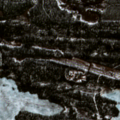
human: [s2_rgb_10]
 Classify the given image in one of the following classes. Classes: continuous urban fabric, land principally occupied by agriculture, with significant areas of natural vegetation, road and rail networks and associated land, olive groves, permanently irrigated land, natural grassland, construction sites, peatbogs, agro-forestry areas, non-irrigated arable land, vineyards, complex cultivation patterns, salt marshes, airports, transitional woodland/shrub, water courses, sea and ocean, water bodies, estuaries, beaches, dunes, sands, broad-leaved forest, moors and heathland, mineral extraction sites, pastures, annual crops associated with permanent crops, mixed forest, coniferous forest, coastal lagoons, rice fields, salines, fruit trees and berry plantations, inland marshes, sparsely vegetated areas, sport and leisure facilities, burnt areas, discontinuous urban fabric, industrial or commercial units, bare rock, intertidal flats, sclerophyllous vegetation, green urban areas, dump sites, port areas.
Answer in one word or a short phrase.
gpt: coniferous forest, mixed forest, water bodies